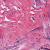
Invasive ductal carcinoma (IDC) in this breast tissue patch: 0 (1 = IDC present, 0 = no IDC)